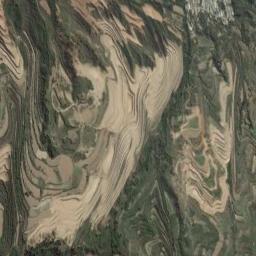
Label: terrace